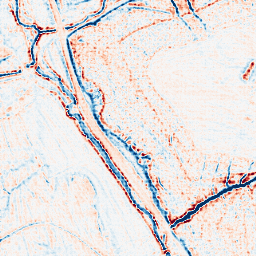
Category: edge_preserving
Decomposition family: bilateral
Decomposition parameters: d: 9
sigma_color: 50
sigma_space: 25
Upsampling method: sinc_hamming
Upsampling parameters: scale: 4
kernel_size: 4
Upsampling scale: 4